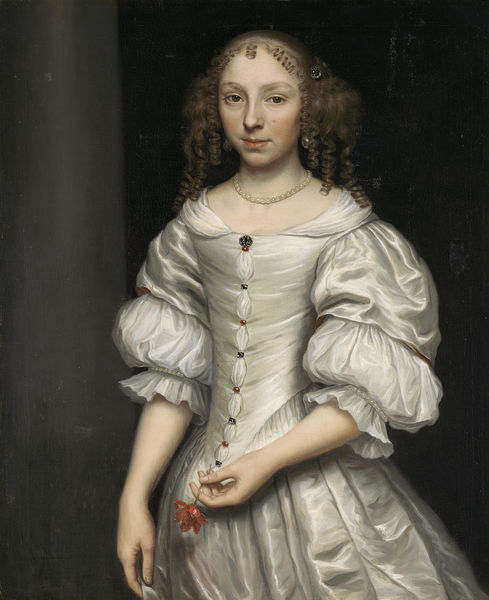
Titel: Portret van een vrouw
Künstler: Wallerant Vaillant
Standort: Amsterdam
Institution: Rijksmuseum
Schlagwörter: dunkel, hand, weiß, mädchen, blume, frau, frisur, hell, hintergrund, kleid, mund, stirn, augen, gesicht, ärmel, hände, portrait, kinn, lippen, locken, perlen, puffärmel, rouge, seide, kette, brauen, knöpfe, halskette, schnürung, portrati